Question: Please look at the image:

This is a simple forum page. Anyone can open as well as publish a new topic, if he/she just got registered. But now I want to control my users. I want if anybody open a new topic, it won't be published directly in my website. First it has to come to admin to be approved. But I can't find any clue to do it. Just share with me the concept, I will do it myself.
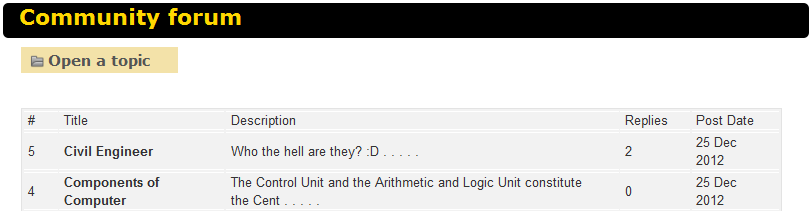
Answer: You can simply add an 'approved' flag in the database which is set to '0' by default and once approved is set to '1'. Only approved topics are listed ('WHERE approved = 1') and editable. And unapproved topics are listed int the admin menu which can either accept them or not (editing that flag in the database).